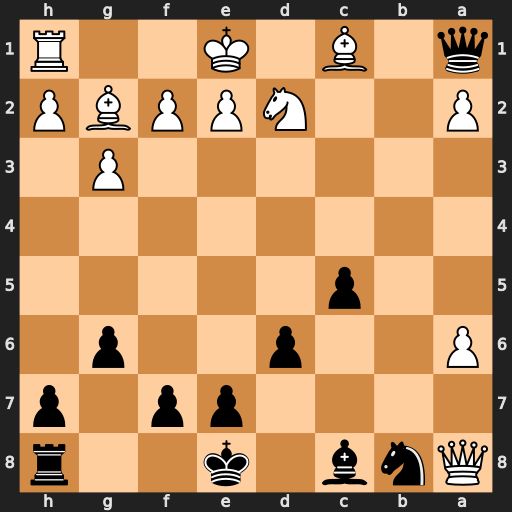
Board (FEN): Qnb1k2r/4pp1p/P2p2p1/2p5/8/6P1/P2NPPBP/q1B1K2R
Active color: b
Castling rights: Kk
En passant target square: -
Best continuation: Qxc1#